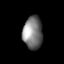
Tissue: lung
Cell type: Epithelial cells
Senescence score: 0.07821
Nuclear area (px): 635
Mean DAPI intensity: 121.805